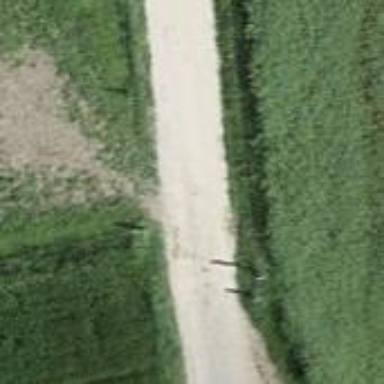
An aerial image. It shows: Paved track with grade 1 tracktype.